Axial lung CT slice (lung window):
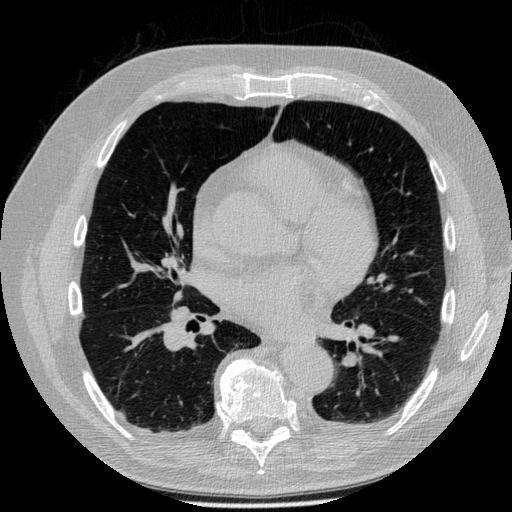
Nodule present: no